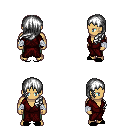
a pixel art fantasy rpg character, male body template, human, tanned skin, red robe, teal pants, white left-swept hairstyle, white cloth bandages, black slippers, four views (front, back, left, right), 2x2 character sprite sheet, small pixel art, hard edges, no anti-aliasing